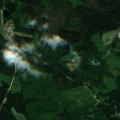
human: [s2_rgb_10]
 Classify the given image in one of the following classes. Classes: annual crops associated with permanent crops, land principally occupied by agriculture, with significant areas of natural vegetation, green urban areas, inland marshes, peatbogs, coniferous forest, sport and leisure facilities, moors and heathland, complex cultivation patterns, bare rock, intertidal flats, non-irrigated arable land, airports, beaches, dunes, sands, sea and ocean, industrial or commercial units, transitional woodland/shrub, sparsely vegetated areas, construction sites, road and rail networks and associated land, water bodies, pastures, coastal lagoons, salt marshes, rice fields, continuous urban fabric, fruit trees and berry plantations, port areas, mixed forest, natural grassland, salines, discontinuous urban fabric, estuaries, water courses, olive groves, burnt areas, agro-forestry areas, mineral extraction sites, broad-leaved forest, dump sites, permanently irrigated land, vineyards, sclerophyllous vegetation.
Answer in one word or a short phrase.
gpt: coniferous forest, mixed forest, transitional woodland/shrub